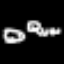
Label: frog